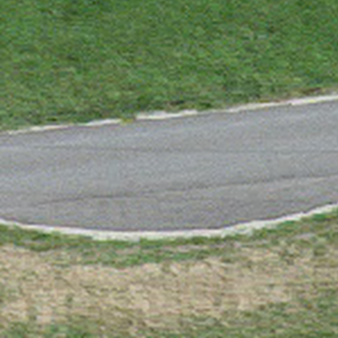
Label: other